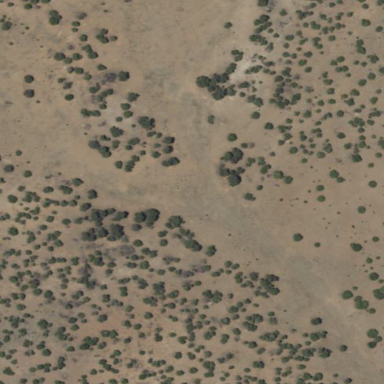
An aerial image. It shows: Area covered in scrub vegetation.